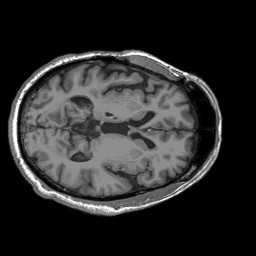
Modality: T1w
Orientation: axial
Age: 42
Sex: male
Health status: ill